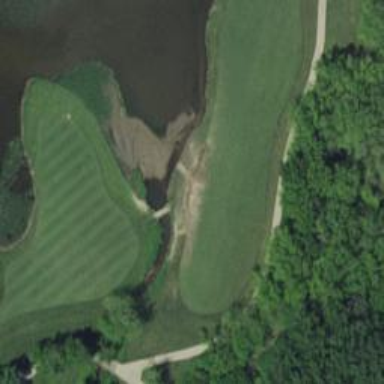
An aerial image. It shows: Pathway for golfing.